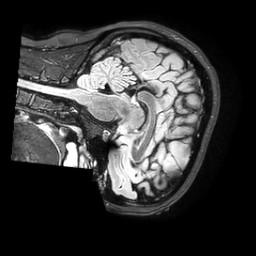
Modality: FLAIR
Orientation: sagittal
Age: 26
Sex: female
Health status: ill
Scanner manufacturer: philips
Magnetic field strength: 3 T
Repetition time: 4.8 s
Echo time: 0.34 s